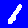
Digit: 1